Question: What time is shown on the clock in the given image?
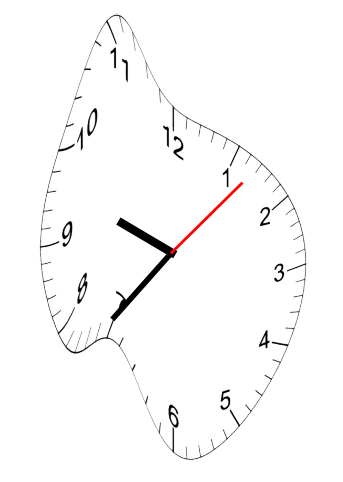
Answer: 09:36:07